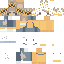
A female human skin with medium skin, wearing blonde long hair dressed in a blue hoodie and brown pants, featuring a closed mouth.